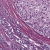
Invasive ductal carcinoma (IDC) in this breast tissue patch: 1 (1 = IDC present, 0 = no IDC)